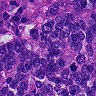
Metastatic tissue present: yes